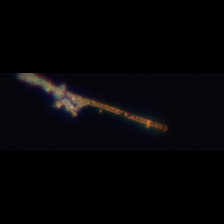
Taxon: Skeletonema
Group: Diatoms